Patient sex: F
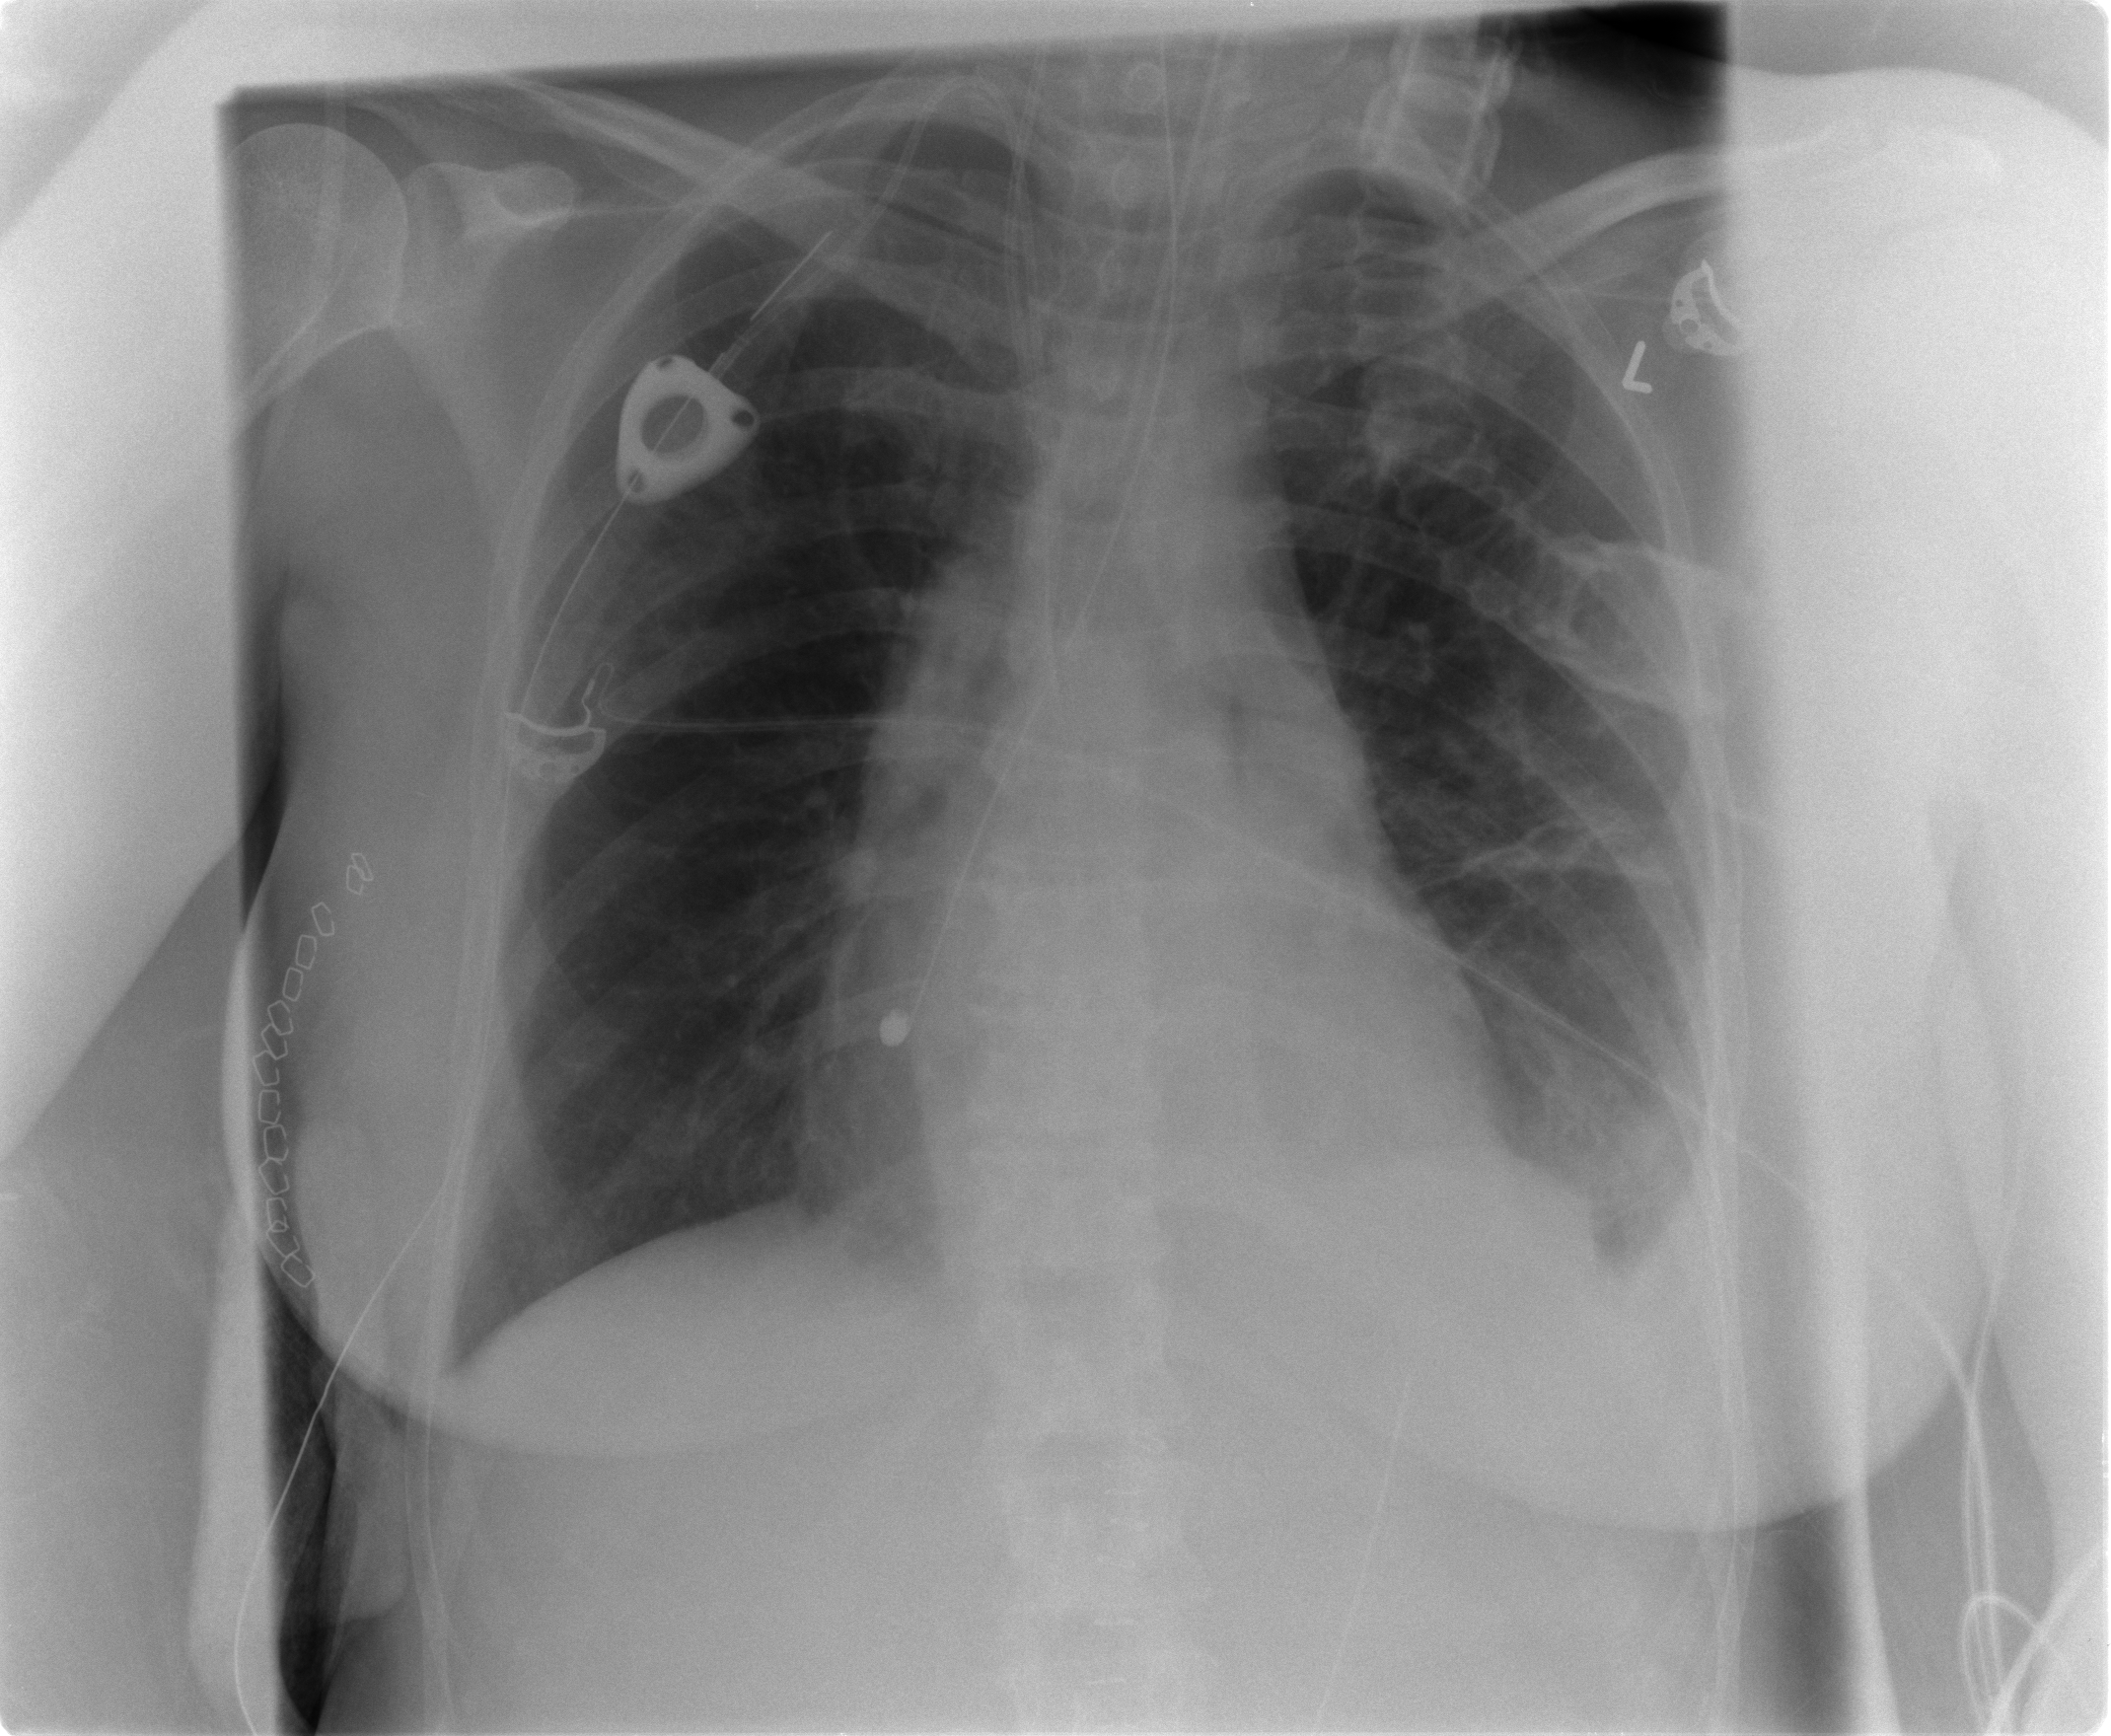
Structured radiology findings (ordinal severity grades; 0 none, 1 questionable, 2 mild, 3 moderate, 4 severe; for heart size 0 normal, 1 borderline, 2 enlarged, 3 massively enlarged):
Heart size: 0
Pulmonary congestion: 0
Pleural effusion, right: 1
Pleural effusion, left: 2
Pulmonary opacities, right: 0
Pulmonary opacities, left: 0
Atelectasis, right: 1
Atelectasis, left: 2